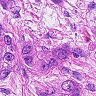
Metastatic tissue present: yes